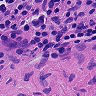
Metastatic tissue present: yes